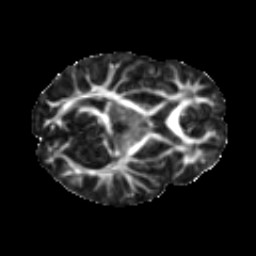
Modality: FA
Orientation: axial
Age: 10
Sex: male
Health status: ill
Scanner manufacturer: ge
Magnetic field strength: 3 T
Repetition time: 6.752 s
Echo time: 0.079 s